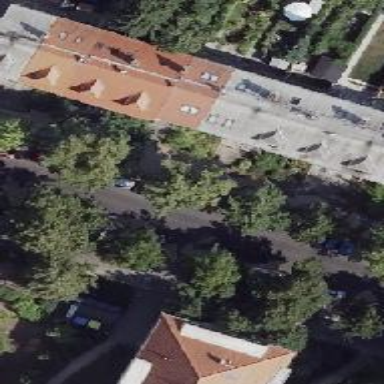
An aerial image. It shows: Avenue lined with deciduous broadleaved trees.